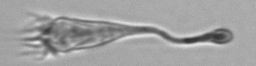
Label: Paratontonia_gracillima